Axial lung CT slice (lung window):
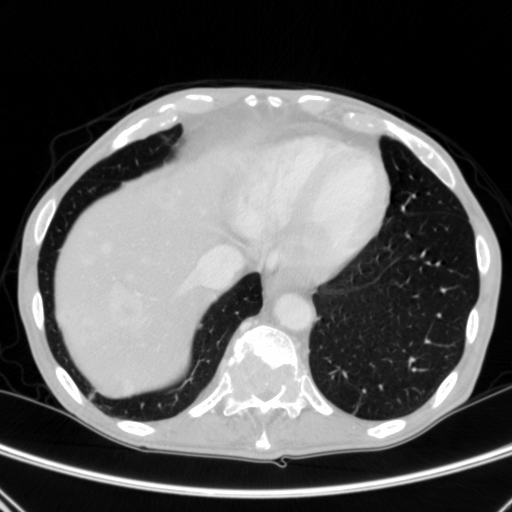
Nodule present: yes
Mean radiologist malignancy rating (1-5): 3